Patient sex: M
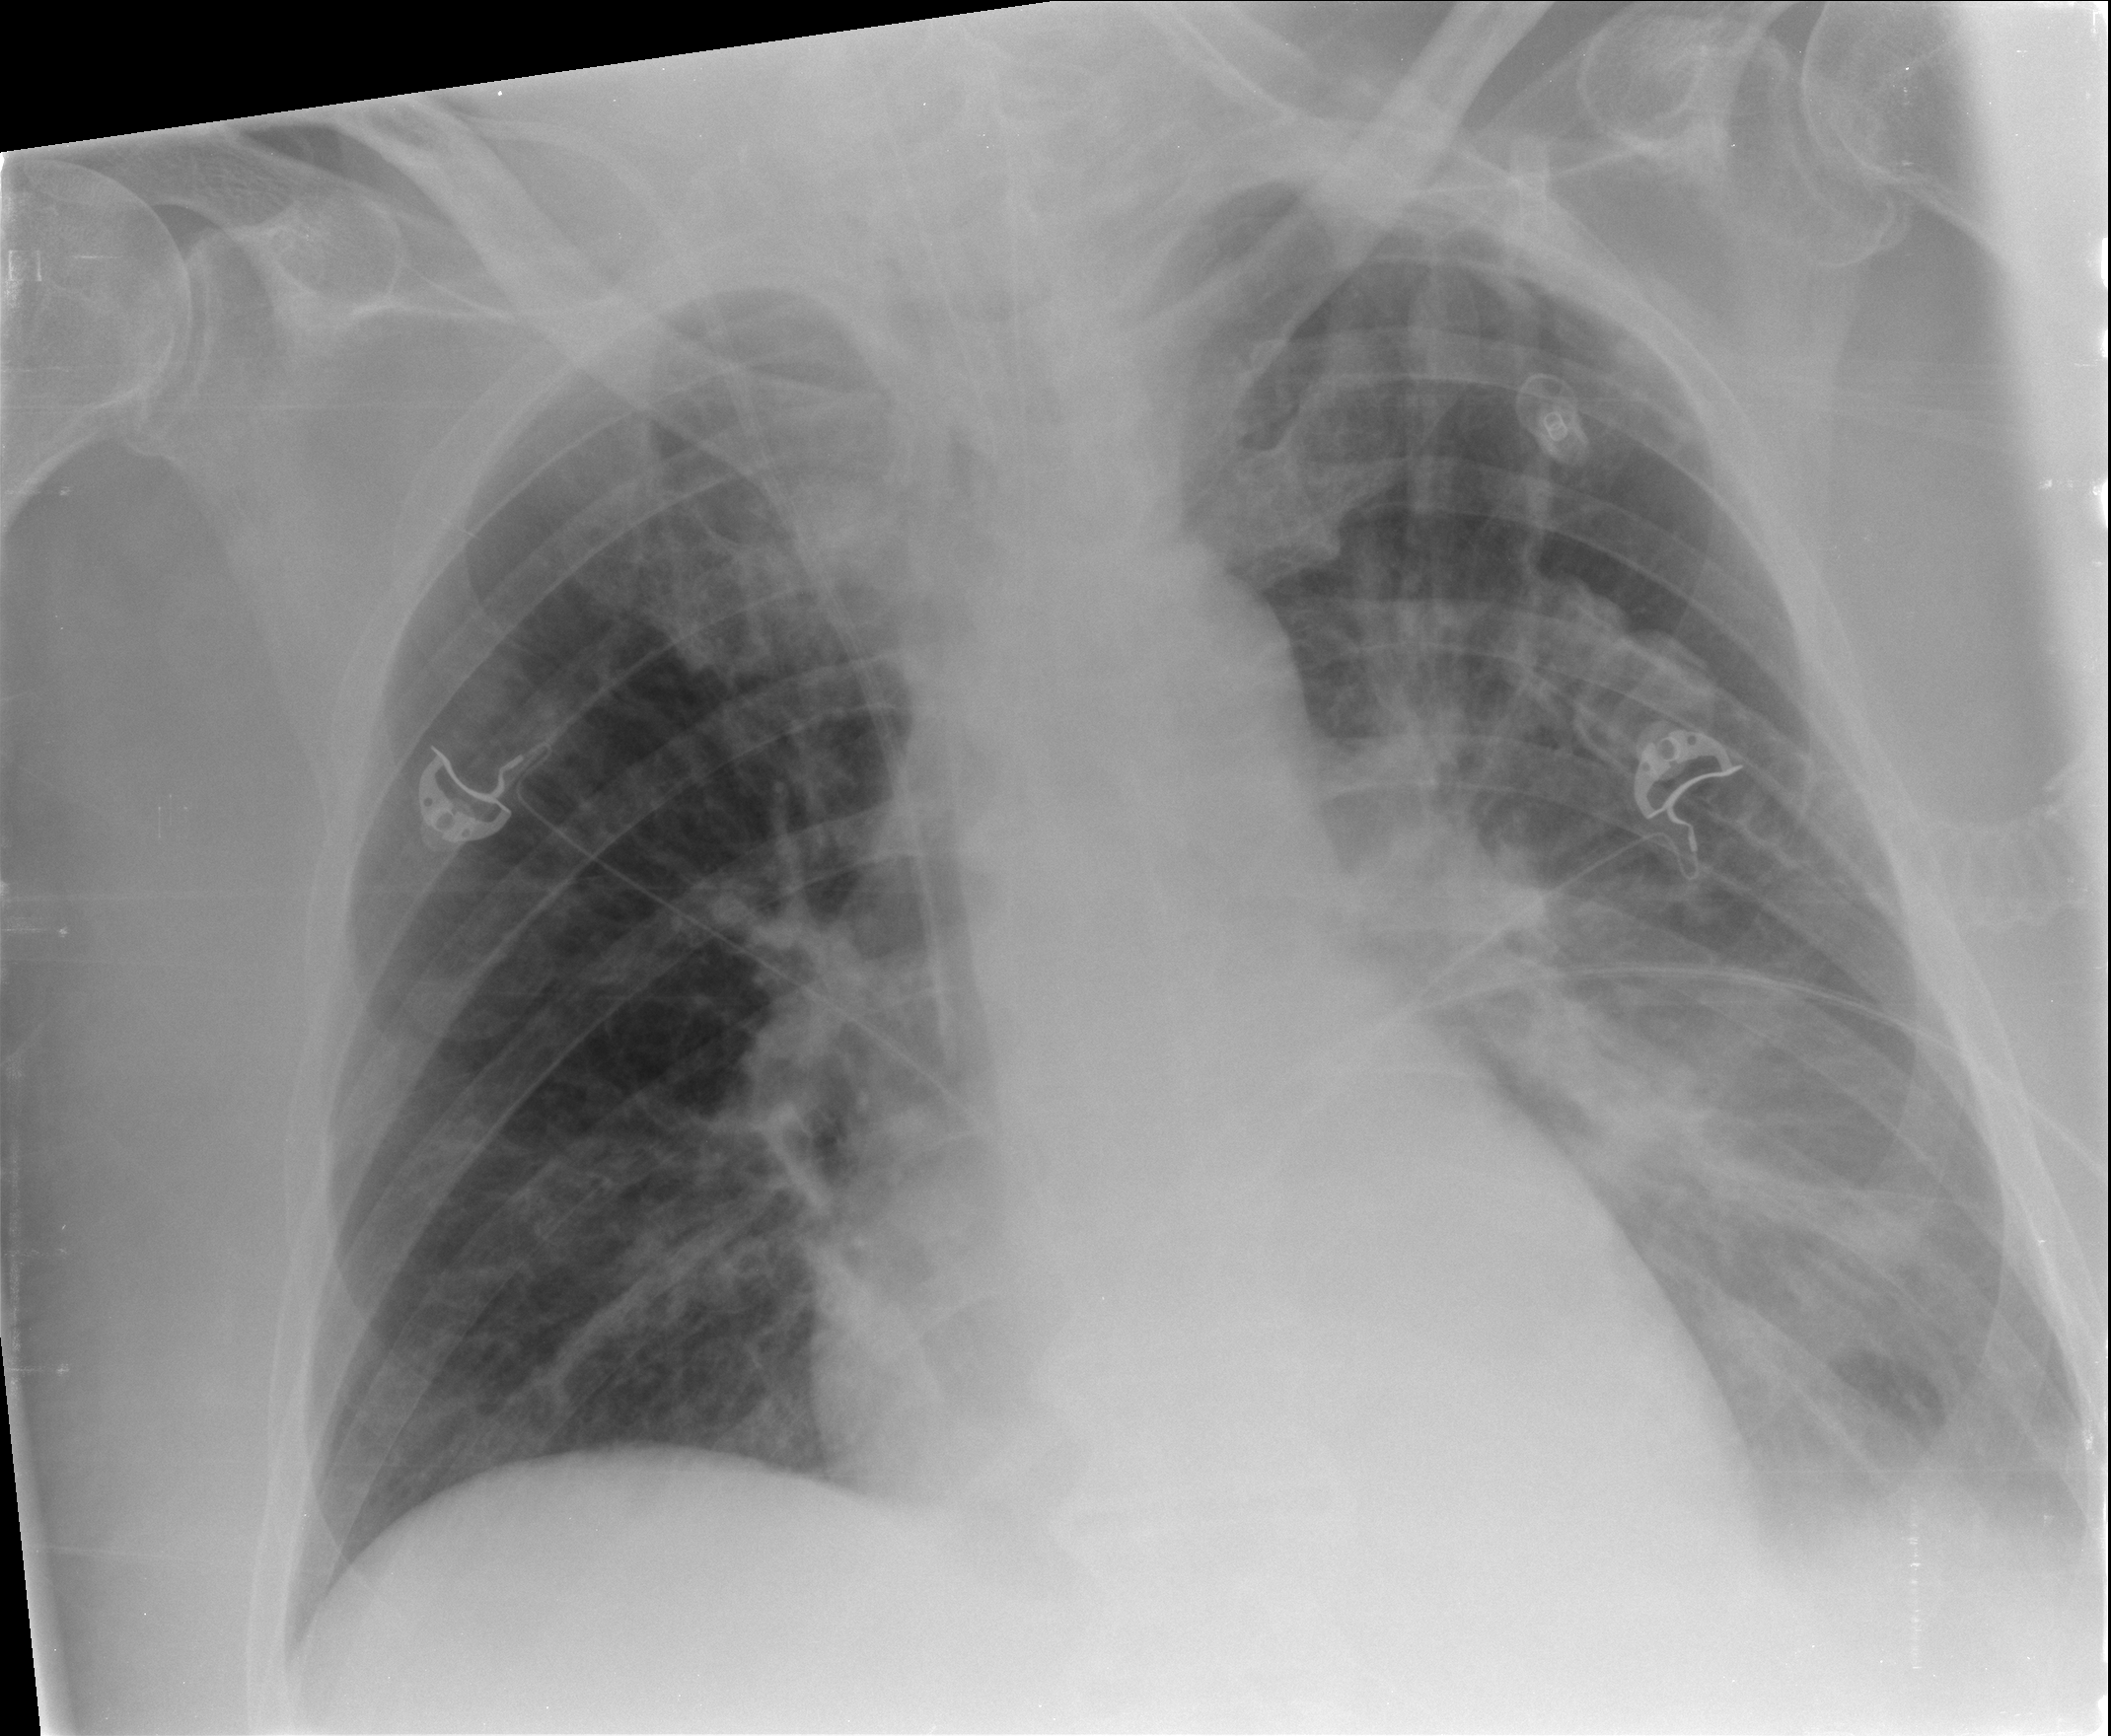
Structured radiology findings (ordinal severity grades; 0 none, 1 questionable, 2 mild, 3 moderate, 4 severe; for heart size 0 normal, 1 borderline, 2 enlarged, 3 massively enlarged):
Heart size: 0
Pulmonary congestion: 0
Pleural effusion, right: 0
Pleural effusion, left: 0
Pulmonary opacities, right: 1
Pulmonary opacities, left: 2
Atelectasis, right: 0
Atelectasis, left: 2